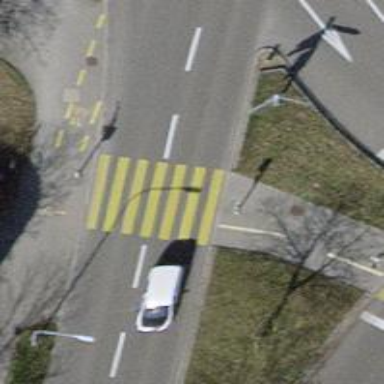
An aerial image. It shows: Crossing with traffic signals and zebra markings.